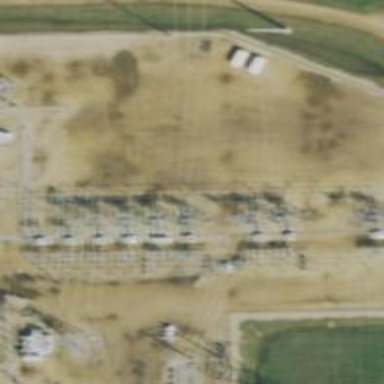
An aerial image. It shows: Switch used for power control.